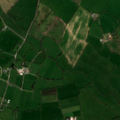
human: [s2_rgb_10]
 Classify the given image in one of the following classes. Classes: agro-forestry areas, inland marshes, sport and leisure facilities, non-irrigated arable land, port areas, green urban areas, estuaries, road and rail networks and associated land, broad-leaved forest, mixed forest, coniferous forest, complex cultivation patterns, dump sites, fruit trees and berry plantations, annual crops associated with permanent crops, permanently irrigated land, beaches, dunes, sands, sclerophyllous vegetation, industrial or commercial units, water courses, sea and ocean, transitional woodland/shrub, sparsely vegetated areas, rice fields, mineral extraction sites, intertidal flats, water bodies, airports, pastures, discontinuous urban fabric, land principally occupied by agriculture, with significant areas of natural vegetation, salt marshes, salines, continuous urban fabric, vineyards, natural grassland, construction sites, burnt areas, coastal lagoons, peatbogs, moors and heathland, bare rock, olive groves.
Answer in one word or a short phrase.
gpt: pastures